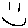
Label: smiley face